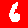
Digit: 6